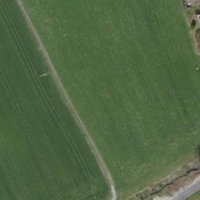
EUNIS habitat code: 55
Species observed at this site:
Trifolium repens